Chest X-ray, PA view. Patient: 48 years old, sex F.
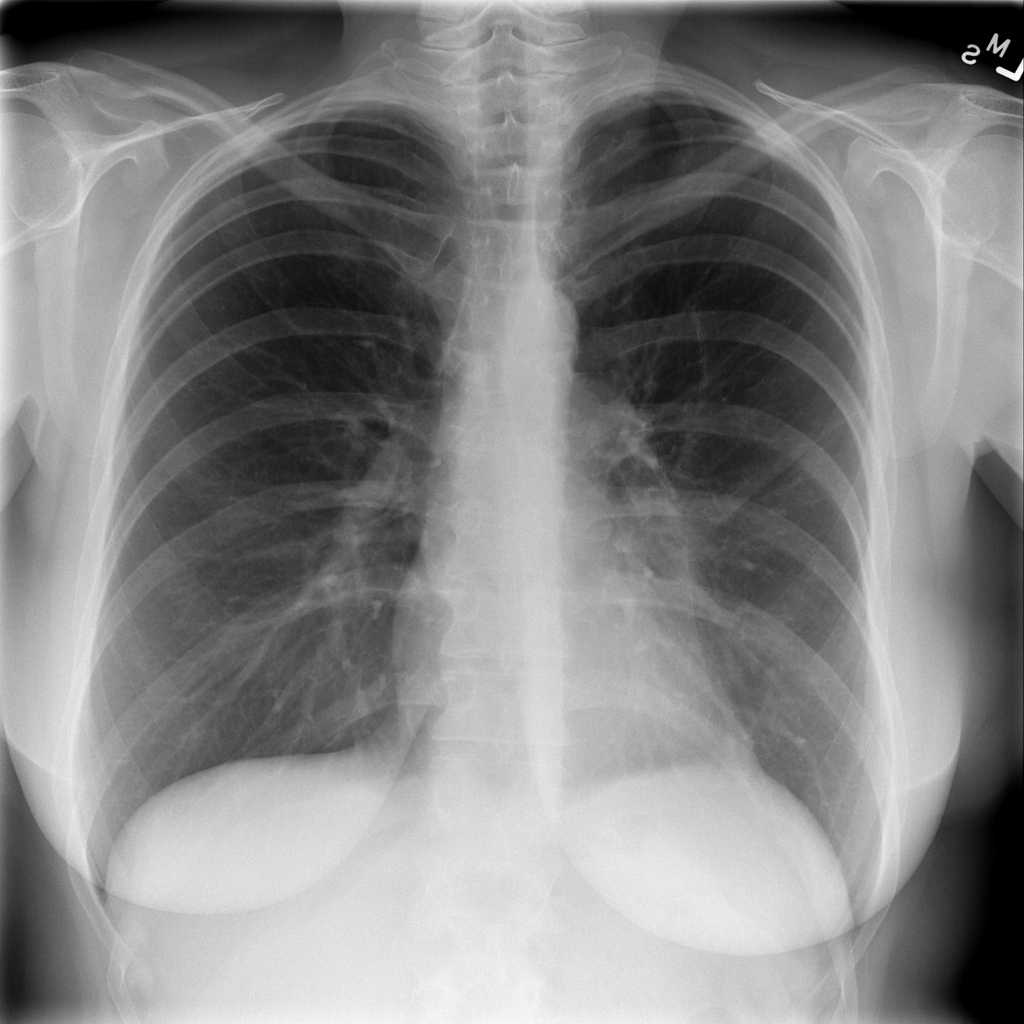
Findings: Infiltration